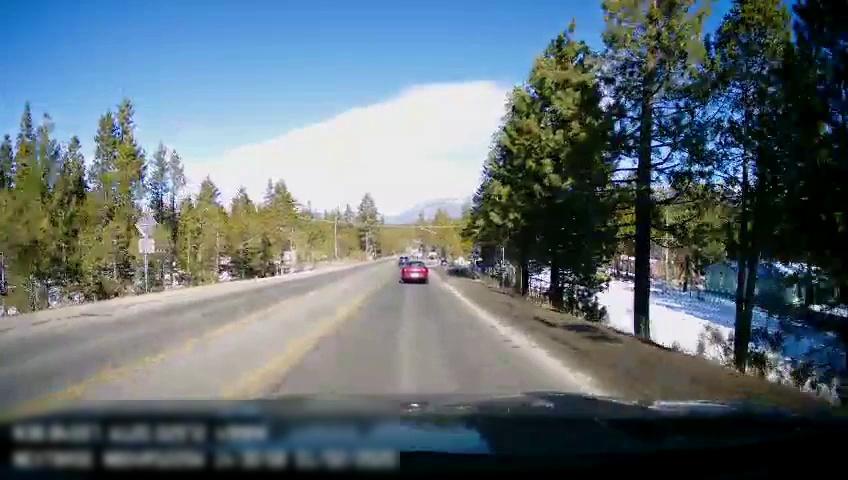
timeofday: Day
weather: Sunny
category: Drivable Space
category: Drivable Space
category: Vehicles | Car
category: Vehicles | SUV
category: Lanes | Current Lane
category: Lanes | Opposite Lane
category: Lanes | Current Lane